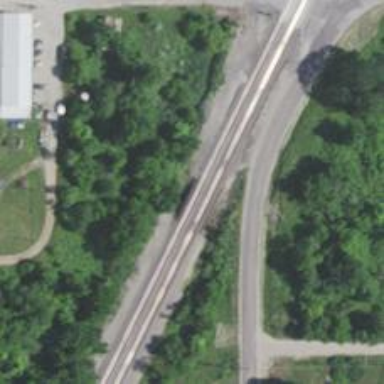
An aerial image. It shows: Bridge over railway line.